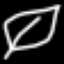
Label: leaf